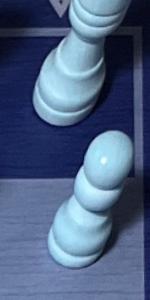
Label: Pawn_White